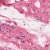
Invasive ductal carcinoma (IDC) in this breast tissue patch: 0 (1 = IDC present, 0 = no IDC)